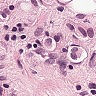
Metastatic tissue present: yes